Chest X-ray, PA view. Patient: 5 years old, sex F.
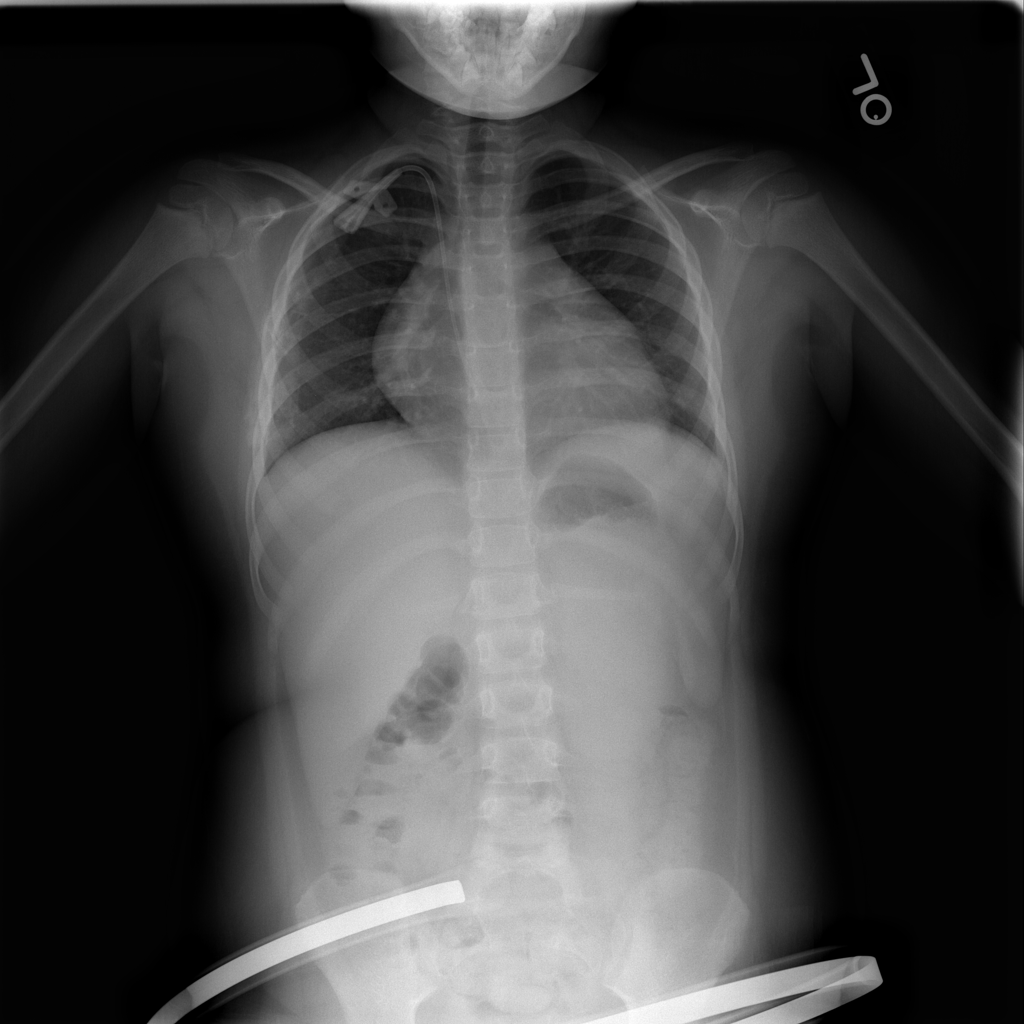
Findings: No Finding